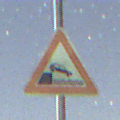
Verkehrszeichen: Ufer
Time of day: Night
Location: Outdoor (Nature)
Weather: Clear
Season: NotSpecified
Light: Natural